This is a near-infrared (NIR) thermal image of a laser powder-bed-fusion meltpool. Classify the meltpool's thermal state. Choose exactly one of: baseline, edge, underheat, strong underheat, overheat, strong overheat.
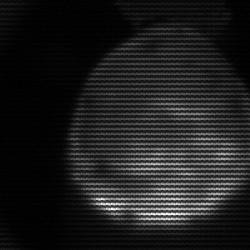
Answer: edge